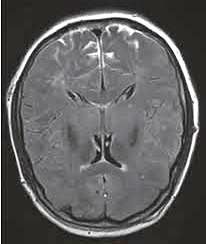
Label: notumor